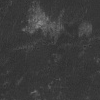
Atmospheric dust classification: not_dusty